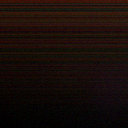
Screen state: off